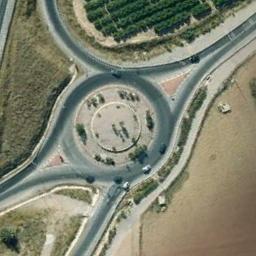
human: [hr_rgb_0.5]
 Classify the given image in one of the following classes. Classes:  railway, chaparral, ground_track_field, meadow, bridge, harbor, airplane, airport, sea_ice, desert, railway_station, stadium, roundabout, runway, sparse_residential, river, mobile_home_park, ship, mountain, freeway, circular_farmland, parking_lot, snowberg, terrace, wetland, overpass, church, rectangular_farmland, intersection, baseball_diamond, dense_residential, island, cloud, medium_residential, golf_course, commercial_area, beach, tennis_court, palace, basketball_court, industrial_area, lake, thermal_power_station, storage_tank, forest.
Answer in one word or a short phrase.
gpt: roundabout